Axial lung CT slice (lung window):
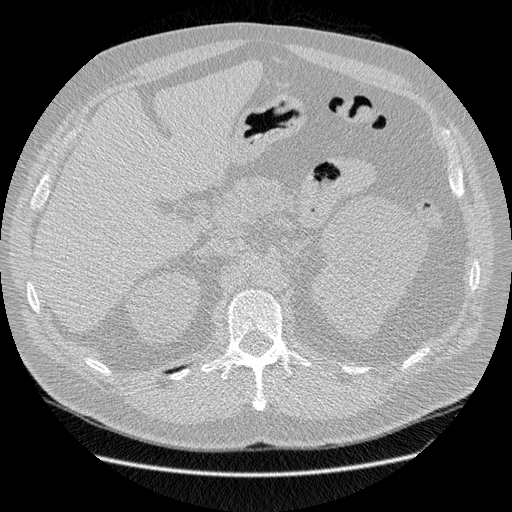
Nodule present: no